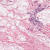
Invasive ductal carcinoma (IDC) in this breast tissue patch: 0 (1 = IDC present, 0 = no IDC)